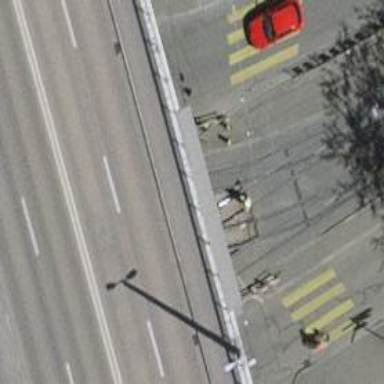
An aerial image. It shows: Tram level crossing on railway.